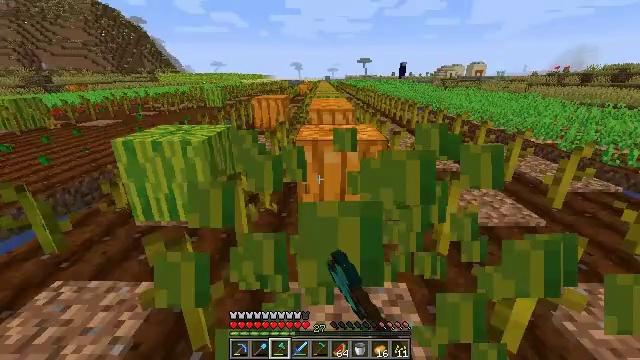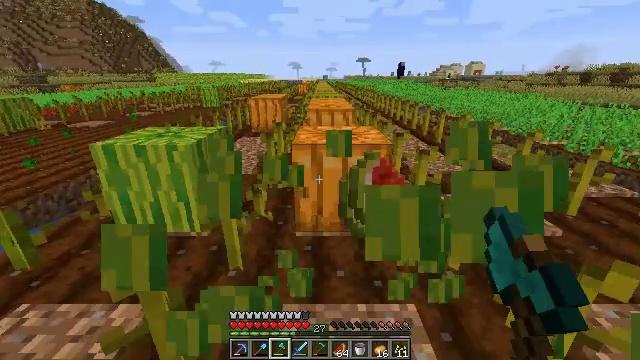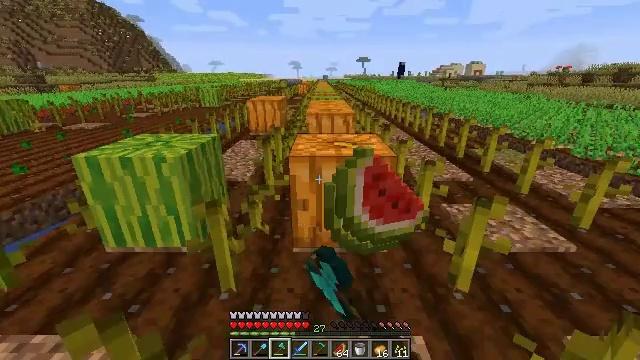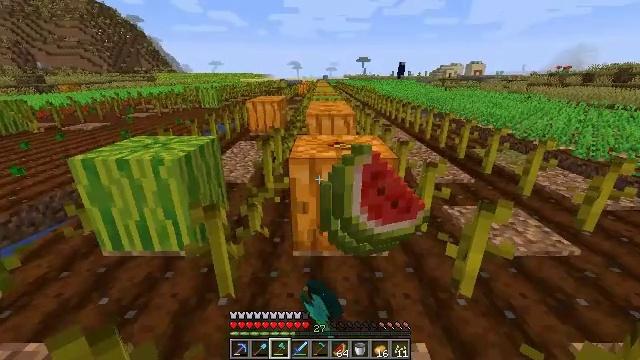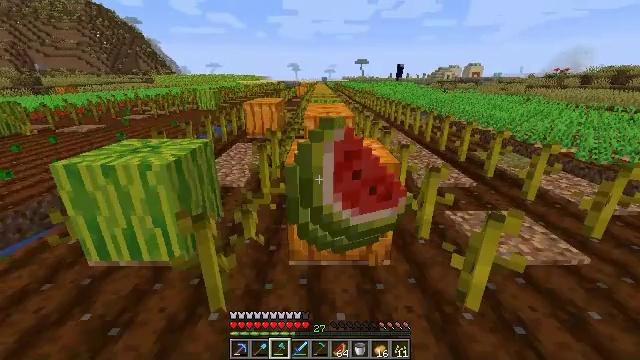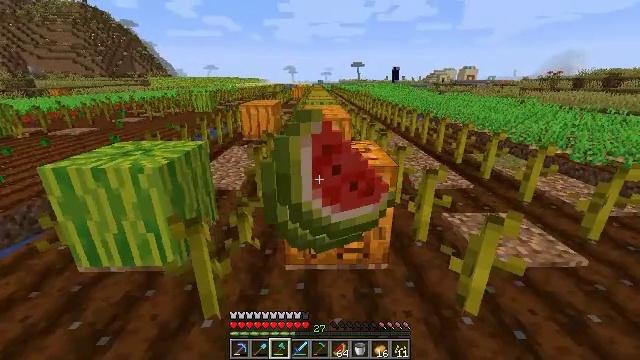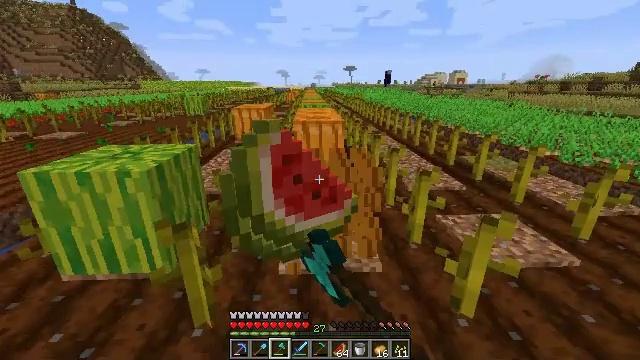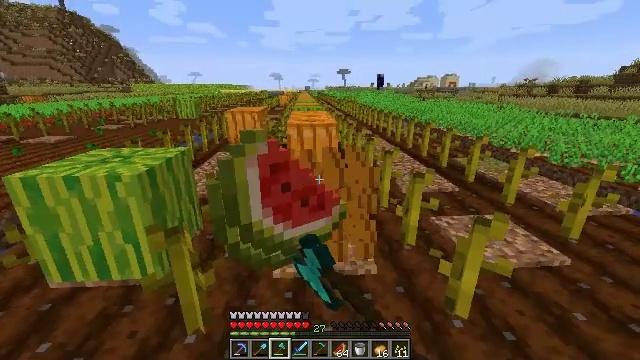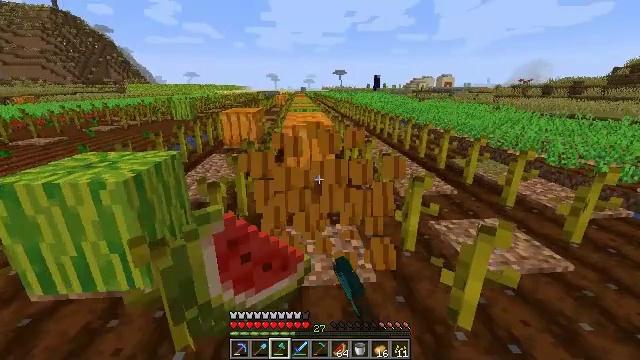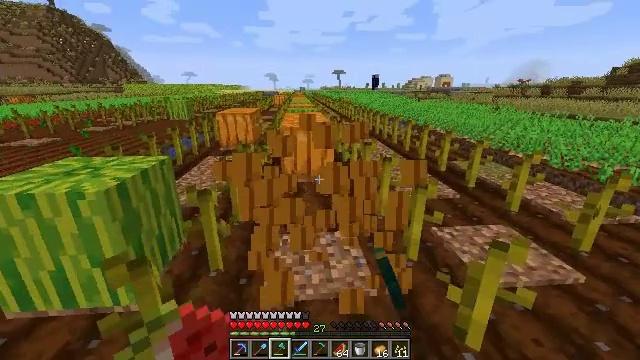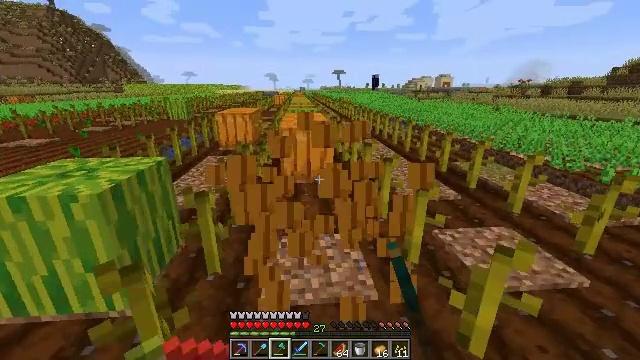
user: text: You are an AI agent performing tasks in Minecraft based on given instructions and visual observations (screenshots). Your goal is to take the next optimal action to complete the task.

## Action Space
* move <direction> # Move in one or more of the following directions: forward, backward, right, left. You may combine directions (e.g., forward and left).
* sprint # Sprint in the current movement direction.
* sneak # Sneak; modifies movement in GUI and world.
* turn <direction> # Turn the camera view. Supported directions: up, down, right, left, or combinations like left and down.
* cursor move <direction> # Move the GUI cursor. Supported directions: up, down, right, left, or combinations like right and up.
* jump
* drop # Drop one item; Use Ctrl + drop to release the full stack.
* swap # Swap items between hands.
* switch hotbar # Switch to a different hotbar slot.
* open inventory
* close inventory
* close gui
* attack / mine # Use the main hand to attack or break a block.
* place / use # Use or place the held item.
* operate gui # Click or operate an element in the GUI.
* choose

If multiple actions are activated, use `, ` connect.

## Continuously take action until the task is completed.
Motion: motion action
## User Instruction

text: Attack the pumpkin to gather it.
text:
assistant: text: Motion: move forward, attack / mine
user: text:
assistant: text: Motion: move forward, attack / mine
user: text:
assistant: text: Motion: attack / mine
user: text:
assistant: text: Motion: attack / mine
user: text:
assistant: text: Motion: attack / mine
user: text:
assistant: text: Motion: turn right, attack / mine
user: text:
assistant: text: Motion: turn right, attack / mine
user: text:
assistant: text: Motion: move forward, attack / mine
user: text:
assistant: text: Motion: move forward, attack / mine
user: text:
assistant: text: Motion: move forward, attack / mine
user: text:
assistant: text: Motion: attack / mine